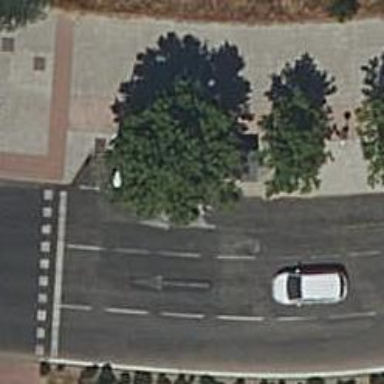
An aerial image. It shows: Bus stop with shelter. It is platform for public transport.